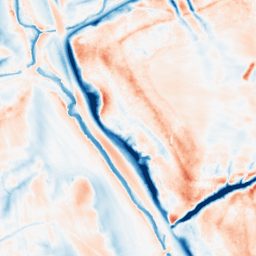
Category: classical
Decomposition family: gaussian_anisotropic
Decomposition parameters: sigma_x: 10
sigma_y: 5
Upsampling method: linear_exact
Upsampling parameters: scale: 4
Upsampling scale: 4